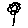
Label: flower